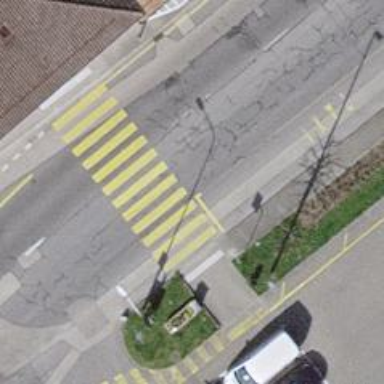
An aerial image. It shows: Marked road crossing.